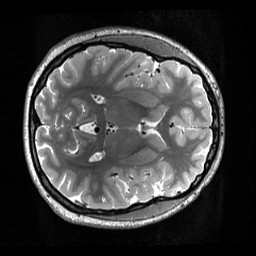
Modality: T2w
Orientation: axial
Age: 22
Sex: female
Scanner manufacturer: siemens
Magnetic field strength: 3 T
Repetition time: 3.2 s
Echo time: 0.566 s